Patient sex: M
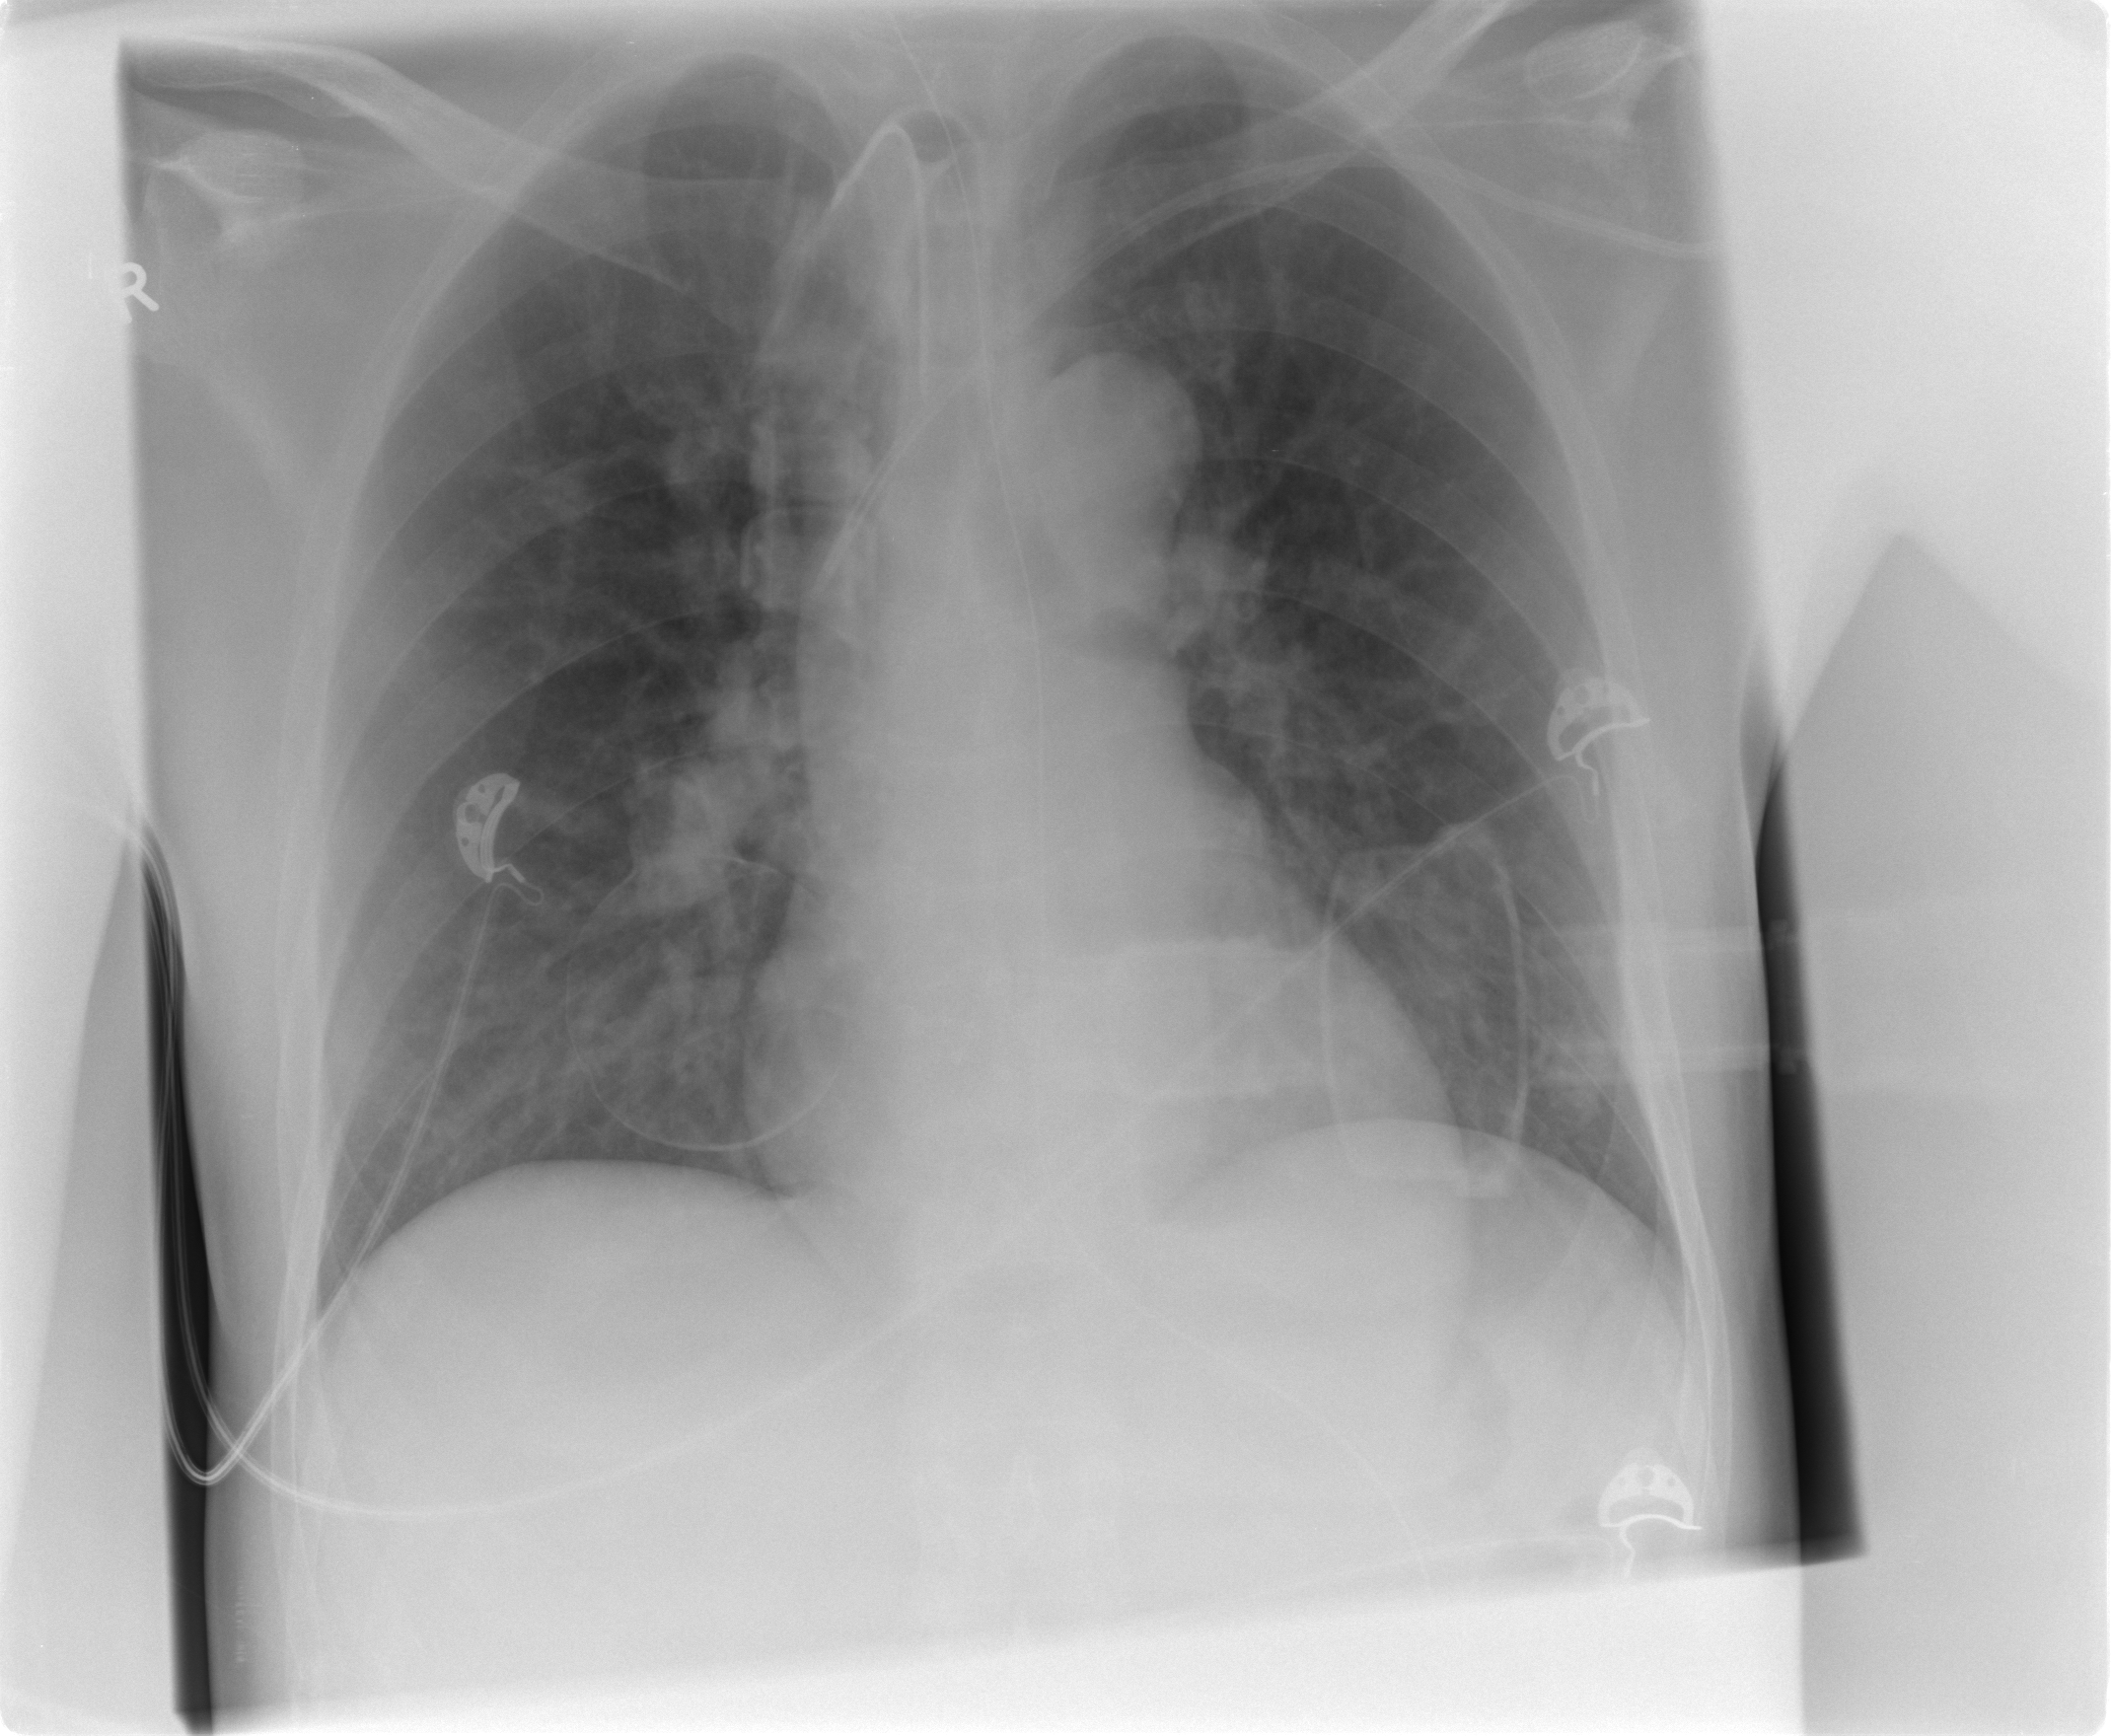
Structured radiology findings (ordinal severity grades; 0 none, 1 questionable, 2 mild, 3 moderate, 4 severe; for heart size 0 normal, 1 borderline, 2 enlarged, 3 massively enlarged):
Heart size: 0
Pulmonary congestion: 0
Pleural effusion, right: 0
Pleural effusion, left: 0
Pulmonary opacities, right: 1
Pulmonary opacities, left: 0
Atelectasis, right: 0
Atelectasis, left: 0